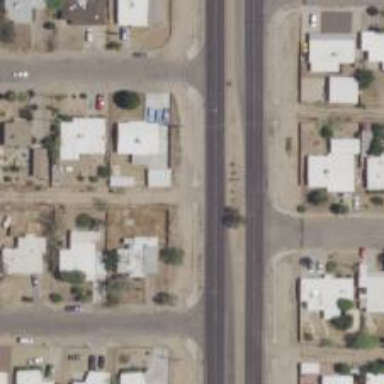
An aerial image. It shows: Alley classified as service road.